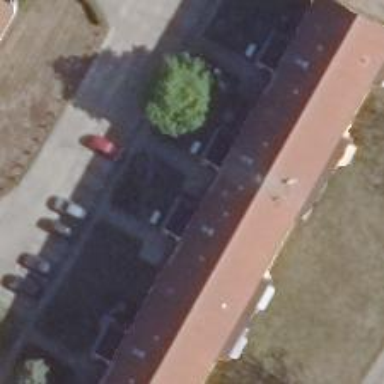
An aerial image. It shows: Building with gabled roof made of red roof tiles.